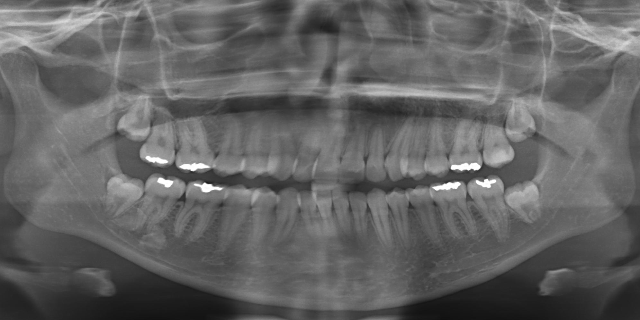
adult